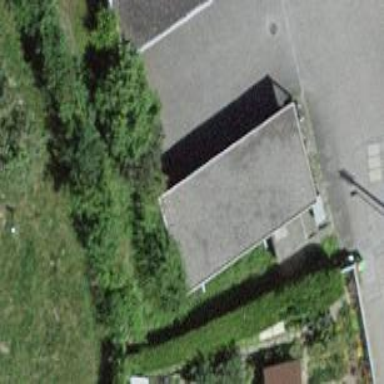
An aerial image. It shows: View of roof of building.